Field crop: tomato
Growth stage: 2
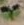
Species: solanum